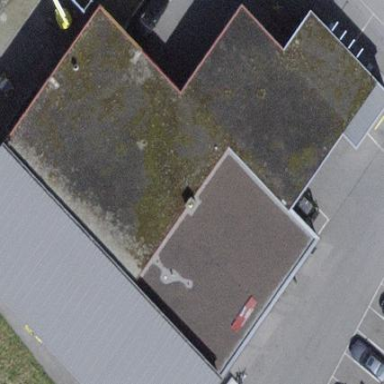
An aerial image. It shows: Flat-roofed building that operates as car repair shop.